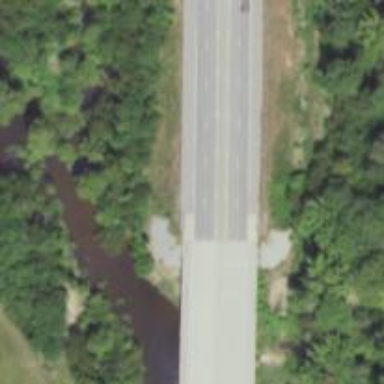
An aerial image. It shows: Beam bridge over trunk highway.